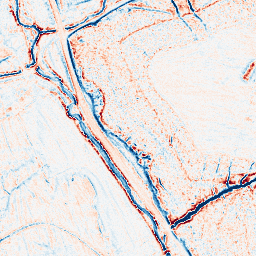
Category: edge_preserving
Decomposition family: anisotropic_diffusion
Decomposition parameters: iterations: 10
kappa: 100
gamma: 0.15
Upsampling method: cubic_catmull_rom
Upsampling parameters: scale: 4
Upsampling scale: 4